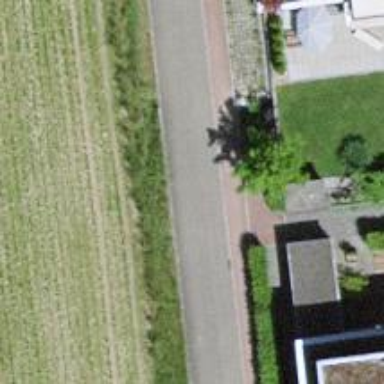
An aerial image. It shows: Hedge acting as barrier.